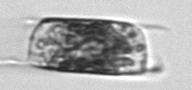
Label: Hemiaulus